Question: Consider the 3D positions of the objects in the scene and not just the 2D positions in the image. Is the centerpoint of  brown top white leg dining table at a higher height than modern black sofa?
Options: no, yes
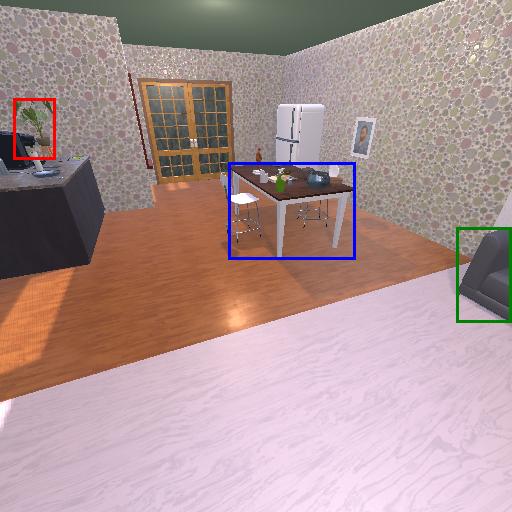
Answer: no